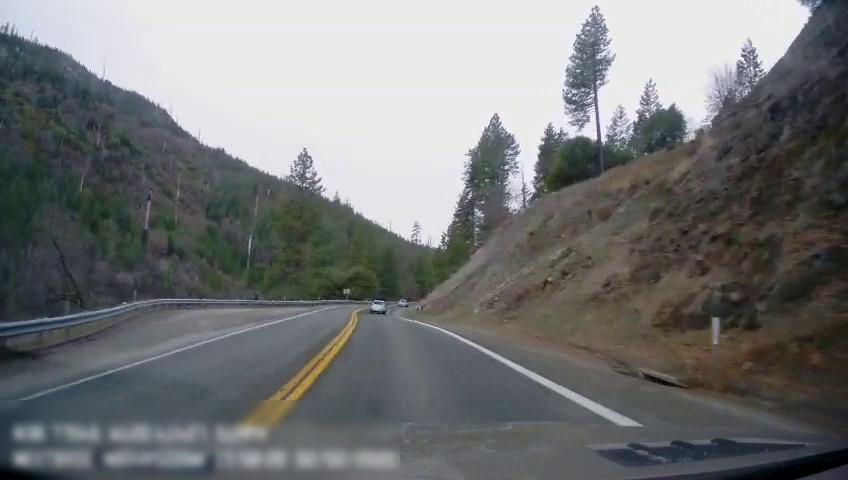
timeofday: Day
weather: Cloudy
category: Drivable Space
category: Vehicles | Car
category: Vehicles | SUV
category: Lanes | Current Lane
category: Lanes | Current Lane
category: Lanes | Opposite Lane